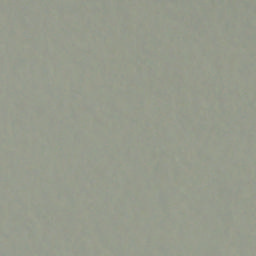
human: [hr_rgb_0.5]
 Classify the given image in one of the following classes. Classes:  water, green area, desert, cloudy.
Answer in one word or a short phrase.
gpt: cloudy